Question: Currently I am doing a whitebox test so the parent class and all interfaces are tested. This covers them all so I add the doc comment:
'''
/**
* @covers \Pat\Environment\PHP\Autoloader\Psr0<extended>
*/
public function testWhitebox() {}
'''
phpUnit runs with success but the interface does not appear in the coverage.xml file. No matter if excluded or not.
'''
<?xml version="1.0" encoding="UTF-8" ?>
<phpunit bootstrap="bootstrap.php">
<filter>
<blacklist>
<file>*Interface.php</file>
</blacklist>
</filter>
<logging>
<log type="coverage-clover" target="./coverage.xml"/>
</logging>
</phpunit>
'''
The phpStorm IDE keeps counting it as file and therefor it is missing. Without that issue it would be 100% code coverage.

It is open for phpStorm and fixed for IntelliJ IDEA.
<URL>
Any known workaround?
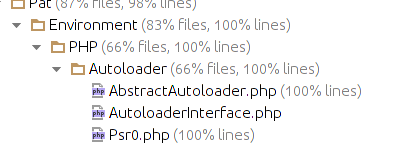
Answer: > How to fix that?
If this qualifies as a bug/flaw/new feature request in PHPStorm, you can report it as an issue in their <URL>.
Their personnel will then take care to fix that.
---
If you do not want to go that route, you can just ignore the file in your code-coverage statistics because you don't need to take it into account when calculating the percentage.
- <URL>